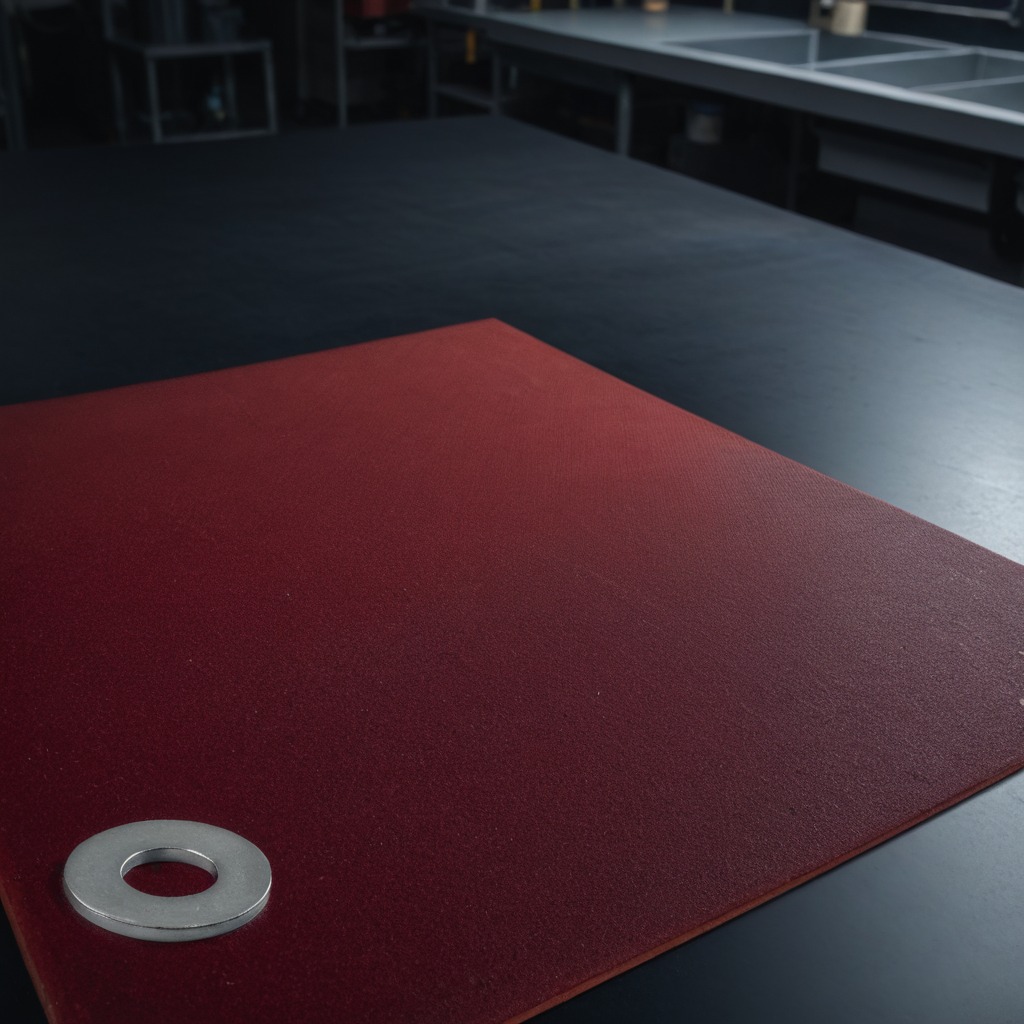
A flat metal washer is lying on the clean granite tabletop.